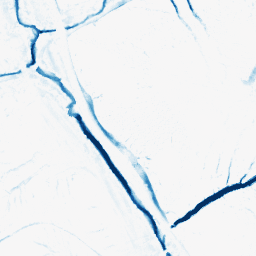
Category: morphological
Decomposition family: morphological
Decomposition parameters: operation: closing
size: 5
Upsampling method: sinc_blackman
Upsampling parameters: scale: 2
kernel_size: 16
Upsampling scale: 2